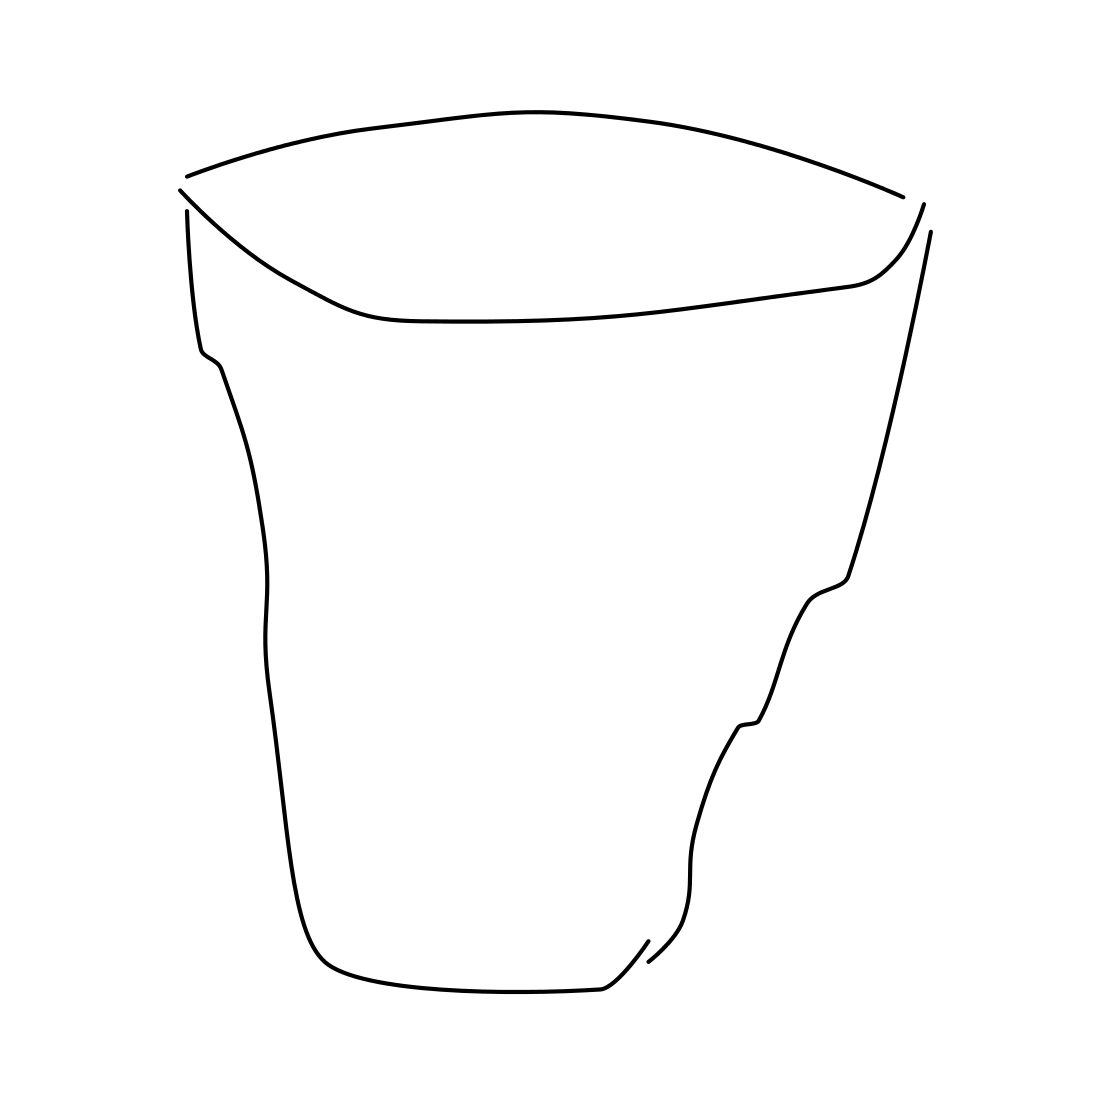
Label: basket